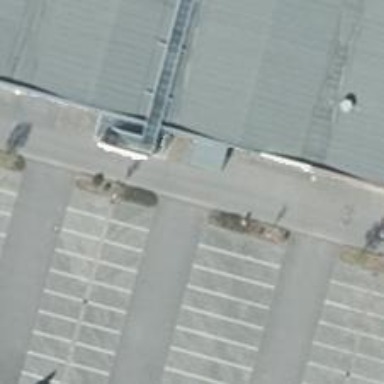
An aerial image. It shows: Road serving as parking aisle.